Question: I'm looking for an automatic way to grab a piece of a bitmap and extract a certain part of it.
Let me explain:
If I have this image:
<URL>
It has a big white border. (see link for better white result) I'm looking for a way to only grab the dialog above. So no white borders around the dialog. Is there a way to do this by code or with a library?
You should know that the image could have any form and positioned anywhere on the white dialog.
So a user draws something on the white panel and i need the program to automatically make a rectangle about where the users drew on the canvas and save that bitmap where the user drew on the canvas (Everything in between that rectangle).
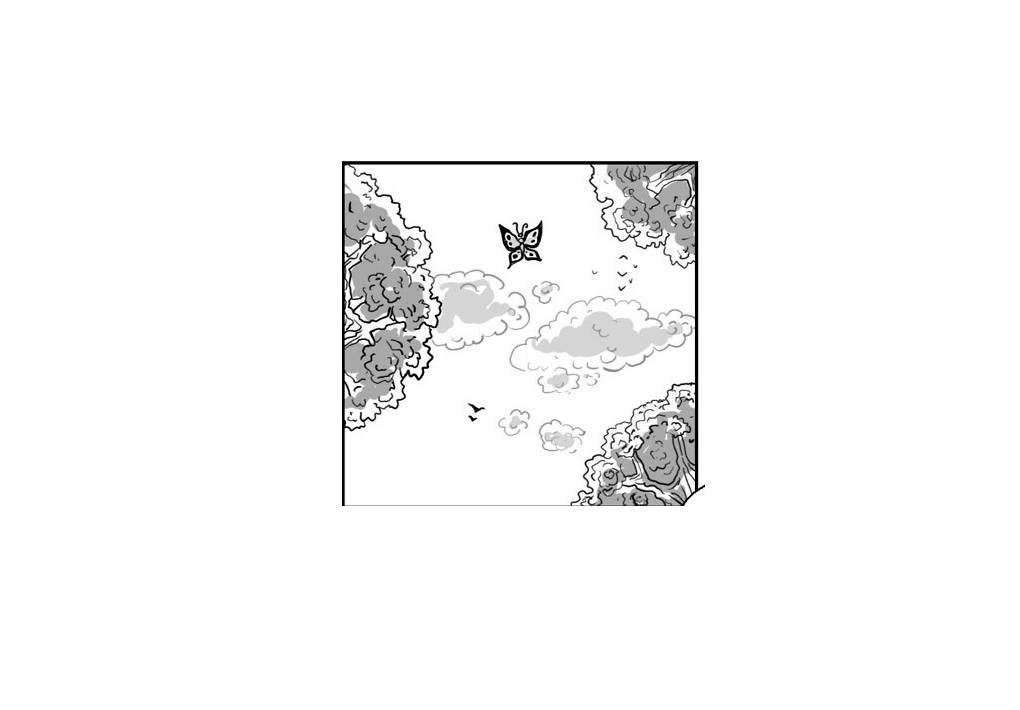
Answer: Pseudocode
1. Define the background color.
2. Scan from the left, right, bottom, top and store the locations of the transitions from background to drawing.
3. The rectangle defined by (left, bottom) and (right, top) defines the cropping area
For a Java code example, please see: <URL>